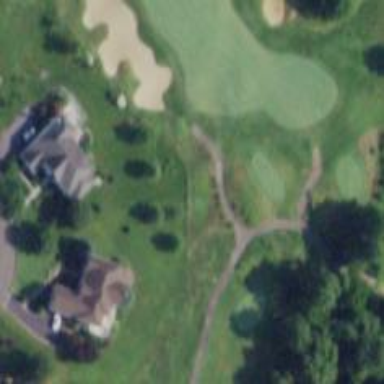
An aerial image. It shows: Pathway for golfing.